Aerial crown-view tile of a tropical tree (Barro Colorado Island, Panama), acquired 20250217:
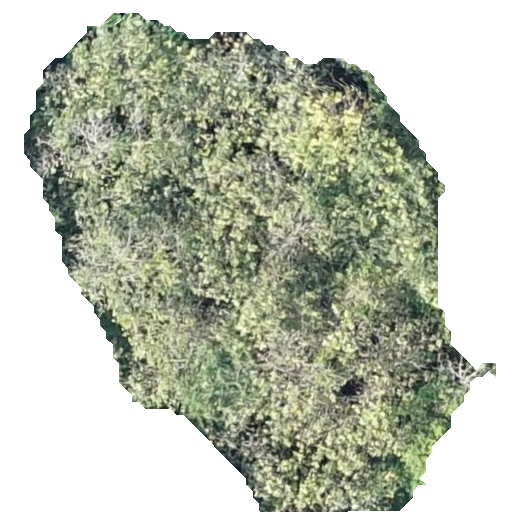
Species: Apeiba membranacea
GBIF accepted scientific name: Apeiba membranacea
Crown area: 225.827 m²